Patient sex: M
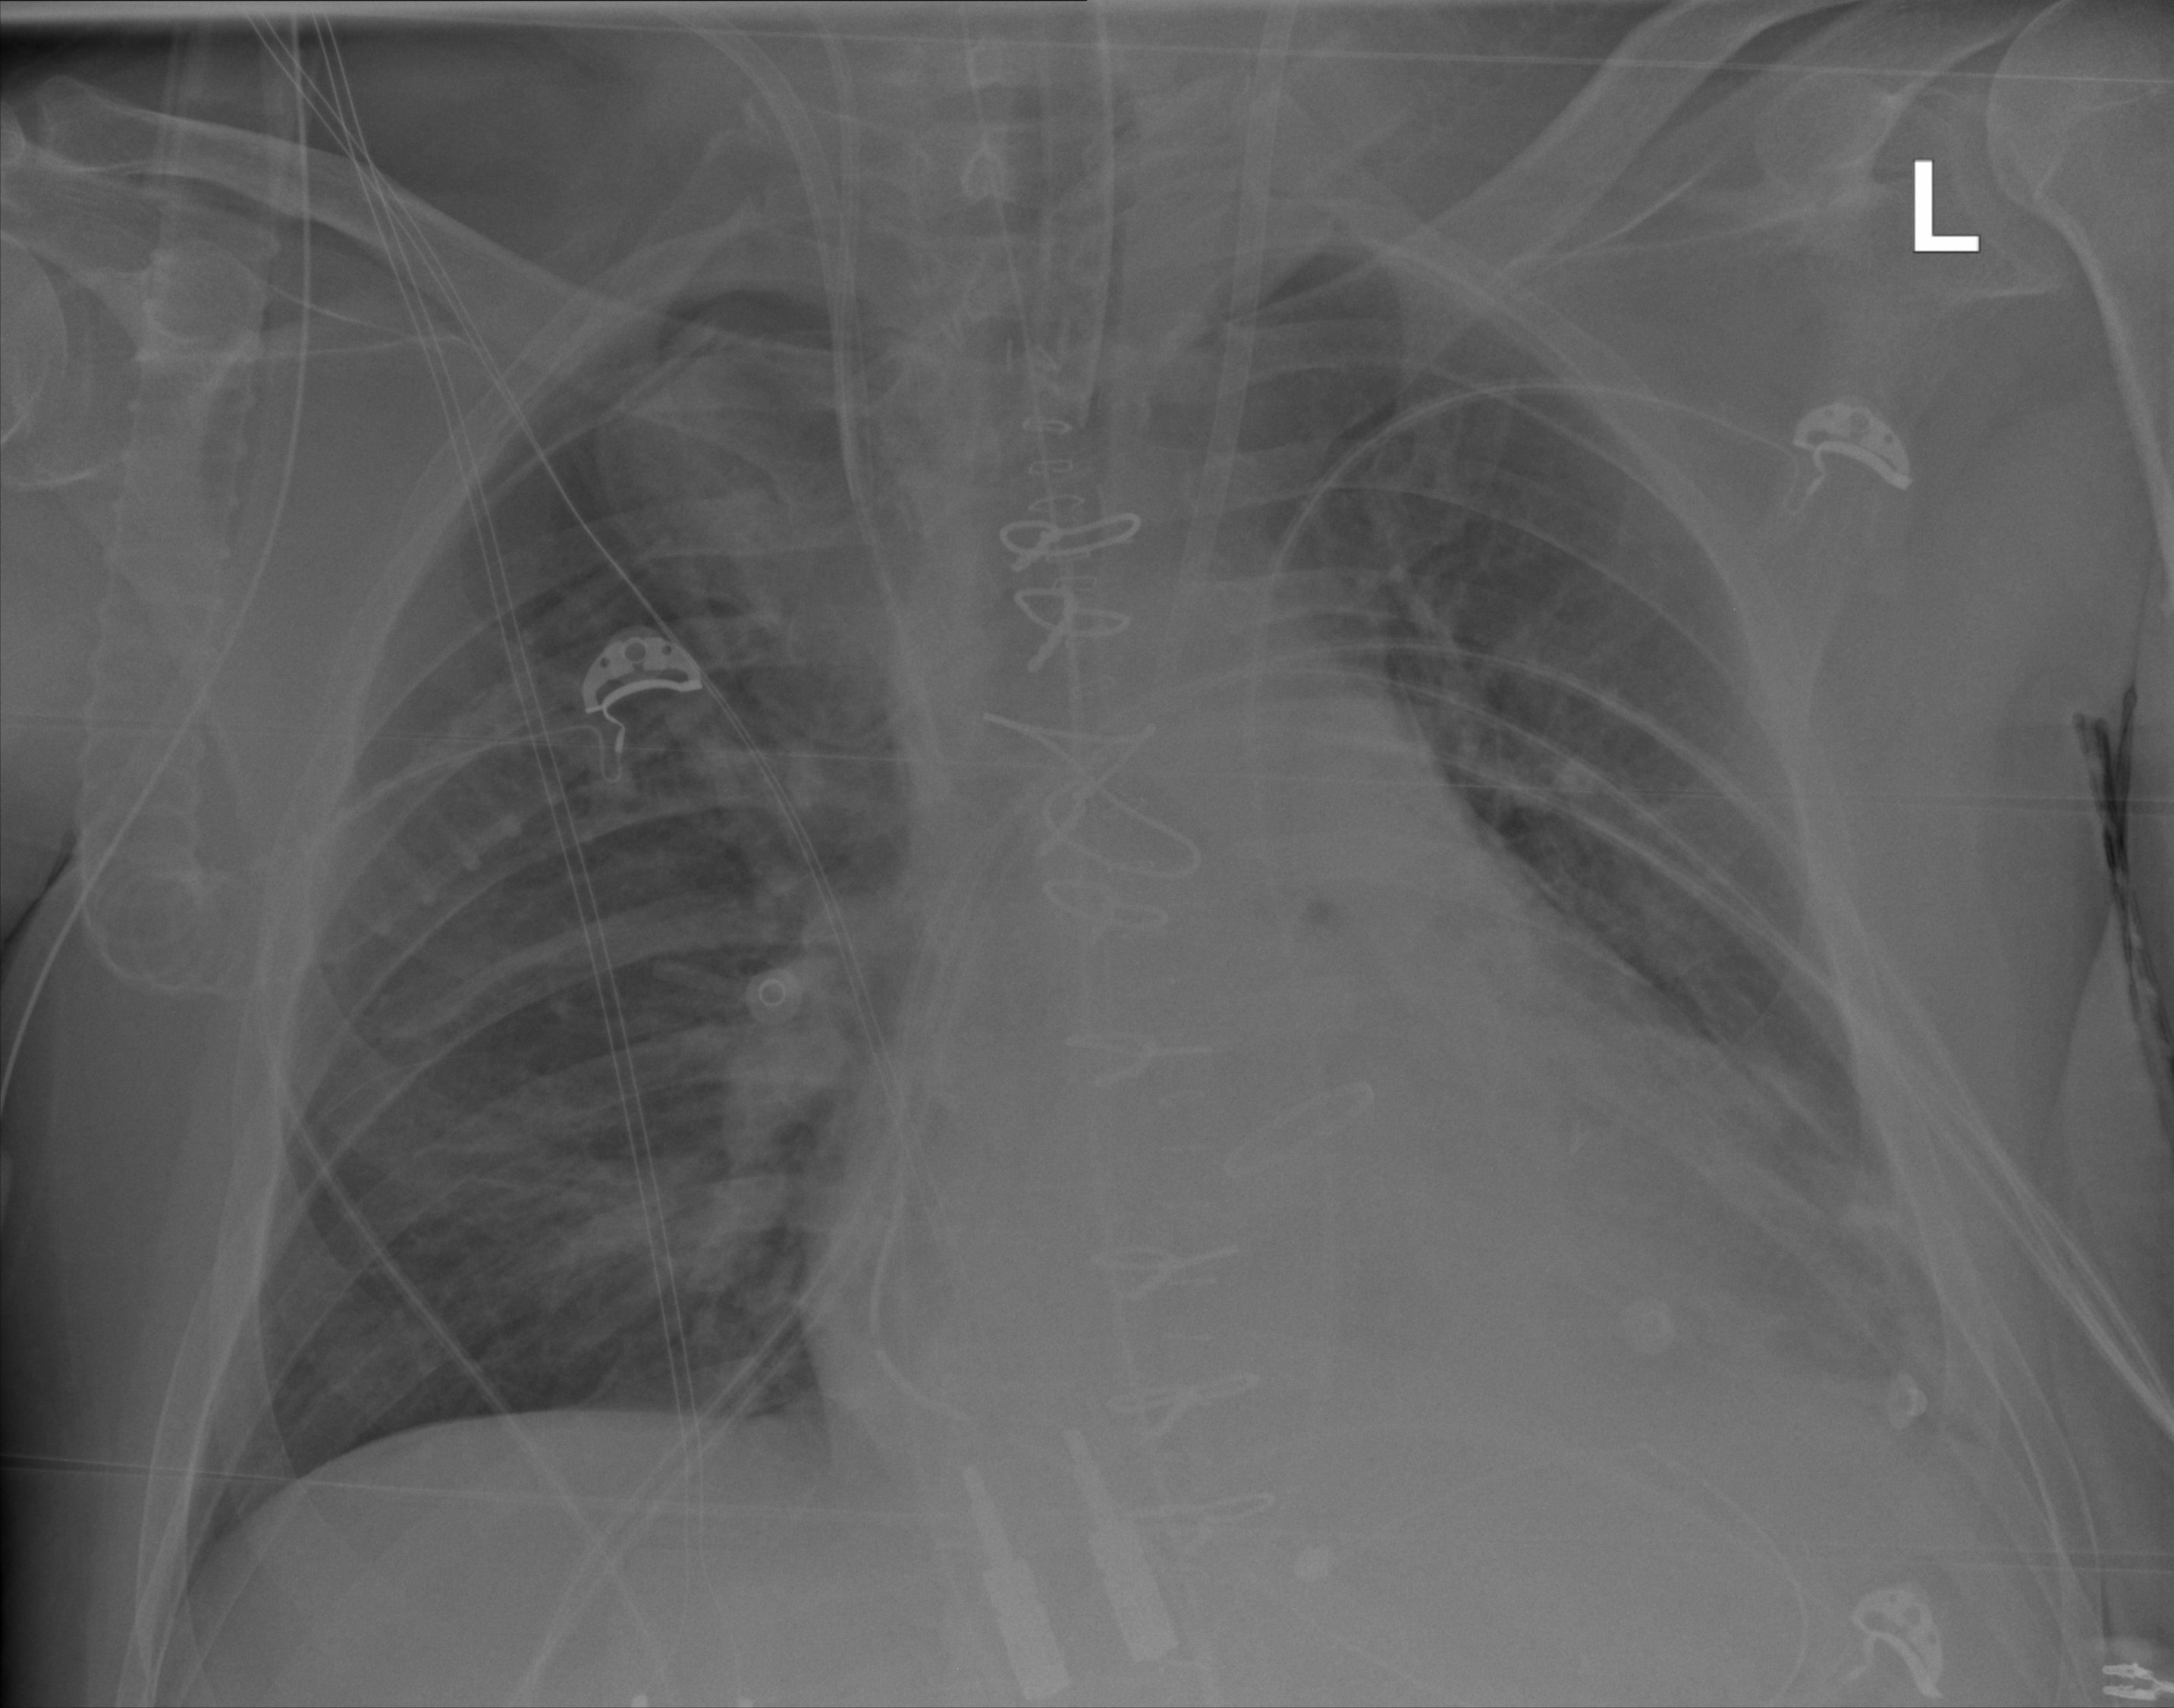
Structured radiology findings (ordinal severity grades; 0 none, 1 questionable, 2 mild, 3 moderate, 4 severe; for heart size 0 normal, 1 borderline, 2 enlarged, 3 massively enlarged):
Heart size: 2
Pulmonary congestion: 0
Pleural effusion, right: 0
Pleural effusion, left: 2
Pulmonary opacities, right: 0
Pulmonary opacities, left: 0
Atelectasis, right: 0
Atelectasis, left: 2